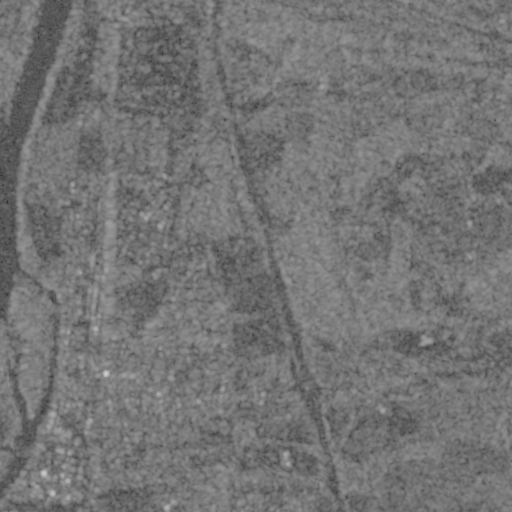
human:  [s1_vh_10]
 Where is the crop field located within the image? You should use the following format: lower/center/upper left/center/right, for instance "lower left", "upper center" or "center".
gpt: The crop field is located in the upper left of the image.
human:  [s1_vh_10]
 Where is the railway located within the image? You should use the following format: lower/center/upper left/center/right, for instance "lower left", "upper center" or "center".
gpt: The railway is located in the left of the image.
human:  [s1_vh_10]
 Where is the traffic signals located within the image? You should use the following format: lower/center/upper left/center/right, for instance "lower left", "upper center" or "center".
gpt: The traffic signals is located in the lower left of the image.
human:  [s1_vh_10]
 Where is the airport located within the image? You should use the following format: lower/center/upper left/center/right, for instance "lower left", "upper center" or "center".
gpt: There is no airport in the image.

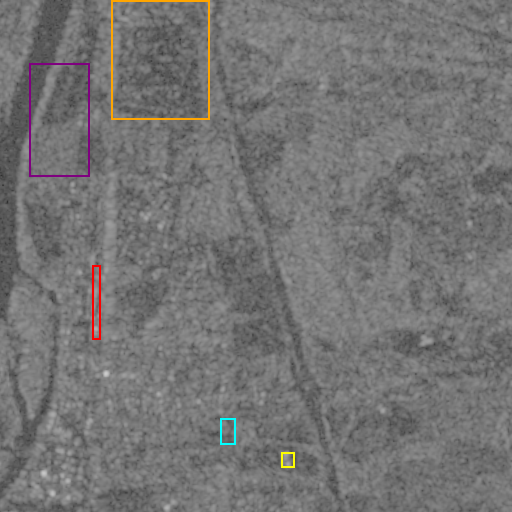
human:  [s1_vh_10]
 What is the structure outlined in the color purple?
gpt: The structure outlined in purple is a crop field.
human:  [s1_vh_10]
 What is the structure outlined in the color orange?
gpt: The structure outlined in orange is a park.
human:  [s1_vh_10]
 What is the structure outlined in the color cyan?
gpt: The structure outlined in cyan is a parking lot.
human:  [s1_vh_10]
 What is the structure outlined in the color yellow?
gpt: The structure outlined in yellow is a building.
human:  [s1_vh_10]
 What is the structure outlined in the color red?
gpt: The structure outlined in red is a building.
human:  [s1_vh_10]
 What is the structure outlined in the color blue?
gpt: There is no blue outline.